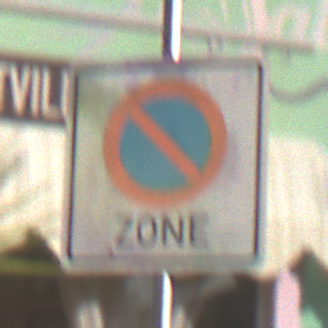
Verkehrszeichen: BeginnEingeschraenktesHalteverbotZone
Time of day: MorningAfternoon
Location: Outdoor (Special)
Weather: PartlyCloudy
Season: NotSpecified
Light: Natural